Question: I downloaded SwaggerUI in June 2014, it is not easy for me to find out what version it was as I just downloaded the dist folder.
In these months I've been using Swagger for documenting the REST API I am building with Jersey, I found that the UI was not showing the model and model schema in the Data Type column for body parameters that are collections in my case a List, it only shows the word "array".

It seems that this issue is solved in newer versions, however I made several customization to the code and downloading the new version is not an option for me.
I want to know what part of the code I should modify to make this work.
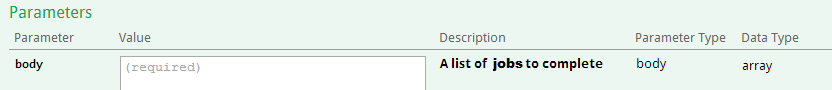
Answer: I found the part that needs to be updated in my version of swagger.js is:
'''
SwaggerOperation = (function() {
...
for (_i = 0, _len = _ref1.length; _i < _len; _i++) {
parameter = _ref1[_i];
parameter.name = parameter.name || parameter.type || parameter.dataType;
type = parameter.type || parameter.dataType;
// ++++ Add this:
if(type === 'array') {
type = 'array[' + parameter.items.$ref + ']';
}
// ++++
if (type.toLowerCase() === 'boolean') {
parameter.allowableValues = {};
parameter.allowableValues.values = ["true", "false"];
}
...
'''
After that the parameter view looks like this:

I posted this same finding in the SwaggerUI github project issue tracker: <URL>